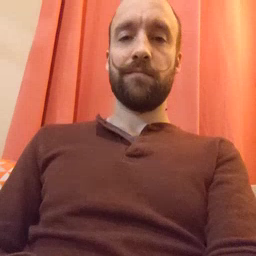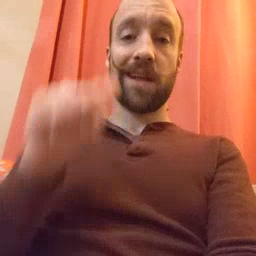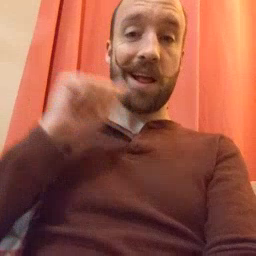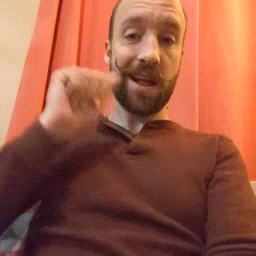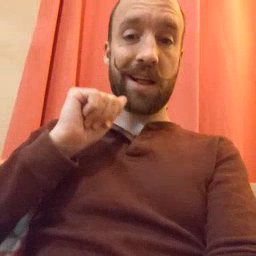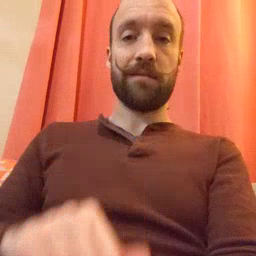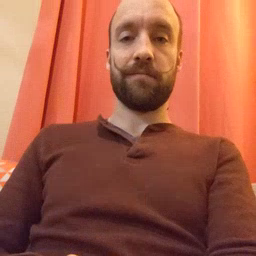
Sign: aunt